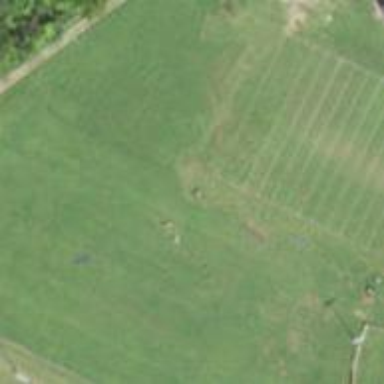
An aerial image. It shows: Grass pitch used for shotput sport.